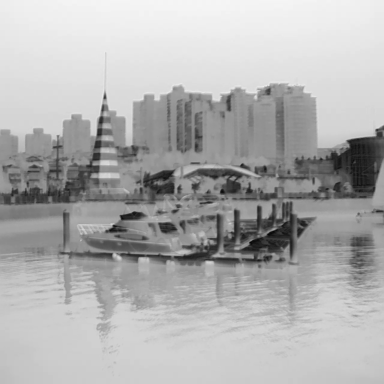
There are three canoes in the infrared image.